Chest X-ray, PA view. Patient: 63 years old, sex M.
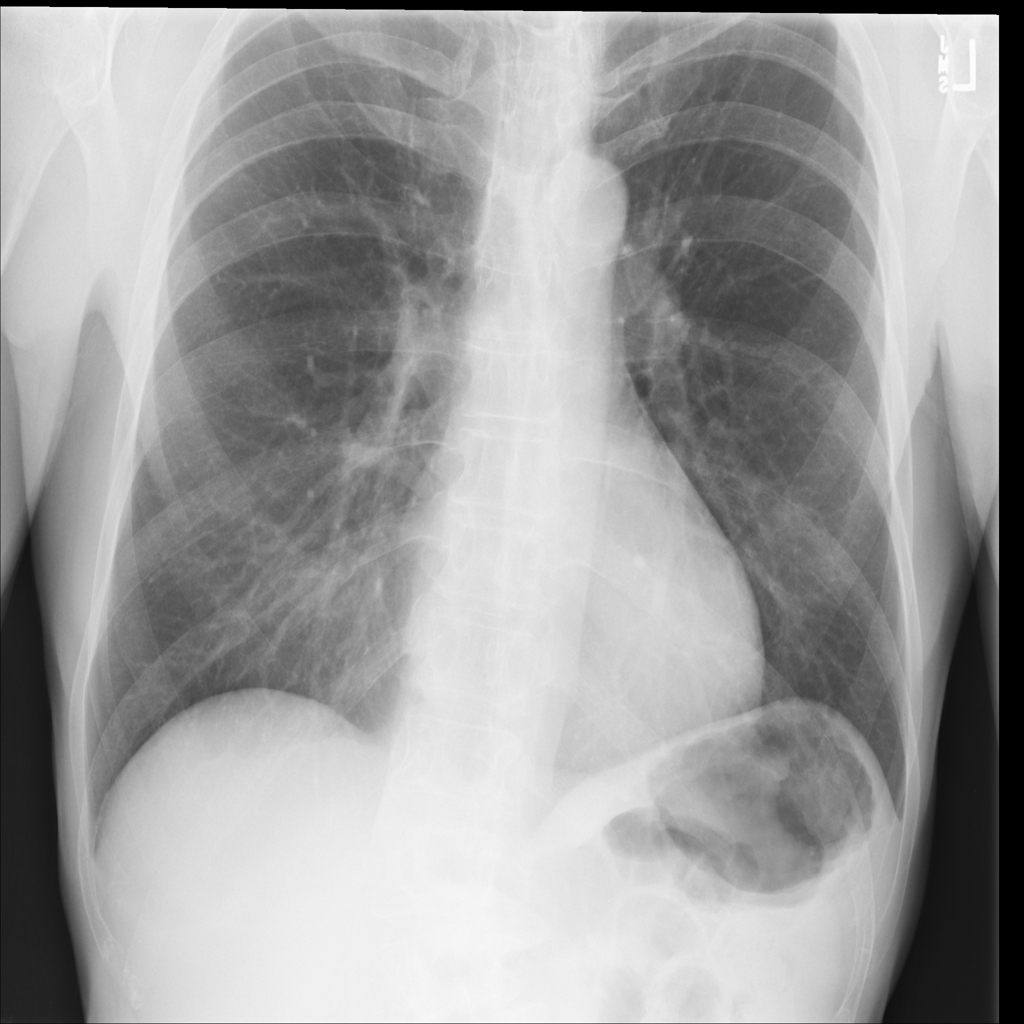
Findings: No Finding